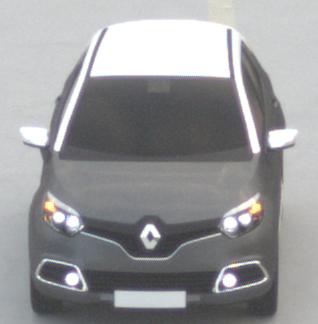
Make: Renault
Model: Captur ENERGY TCe 90
Detailed model: Captur (I)
Model produced from: 2013/06
Model produced until: 2015/05
Doors: 5
Color: gray
Road condition: dry road
Daytime: morning or afternoon
Contrast: low contrast